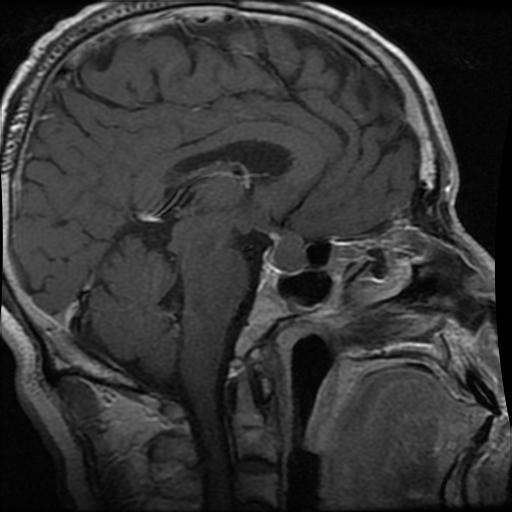
Label: pituitary